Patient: sex M, age 35
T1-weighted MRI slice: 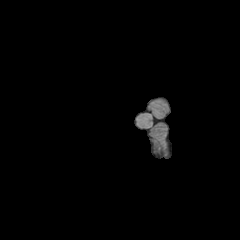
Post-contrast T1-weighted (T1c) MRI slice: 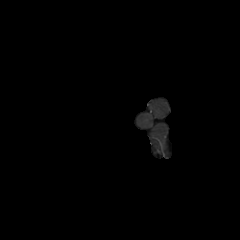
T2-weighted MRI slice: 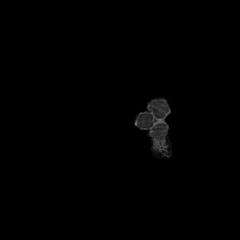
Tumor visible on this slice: no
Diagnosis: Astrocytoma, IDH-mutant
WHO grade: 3